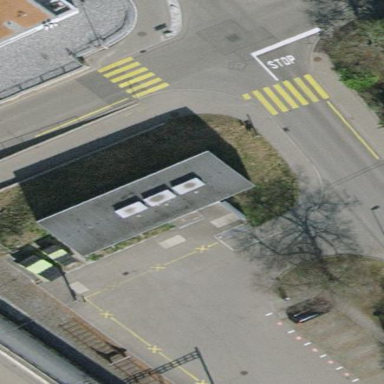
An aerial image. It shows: Service building.